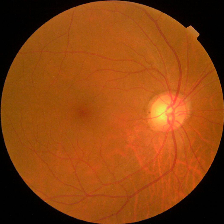
Diabetic retinopathy grade: No DR